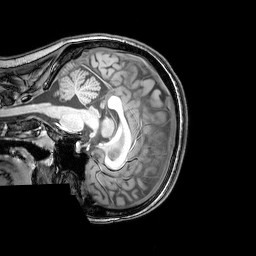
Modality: T1w
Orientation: sagittal
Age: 22
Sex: female
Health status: healthy
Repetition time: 0.081 s
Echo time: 0.037 s